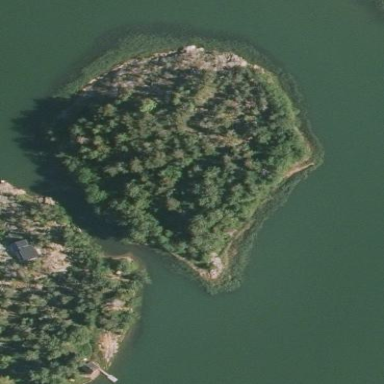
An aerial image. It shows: Islet located along the natural coastline.